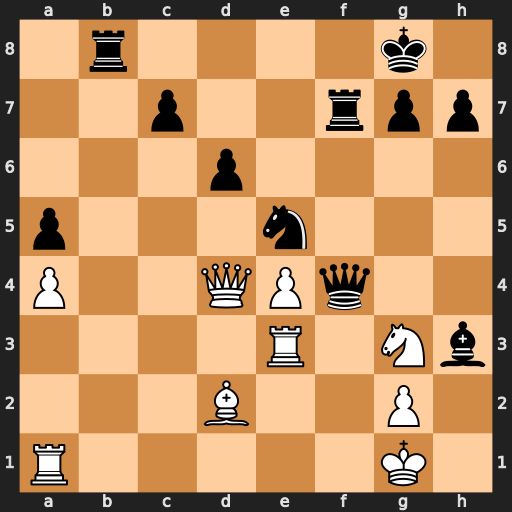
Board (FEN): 1r4k1/2p2rpp/3p4/p3n3/P2QPq2/4R1Nb/3B2P1/R5K1
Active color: w
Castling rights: -
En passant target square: -
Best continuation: Rb3 Rxb3 Bxf4